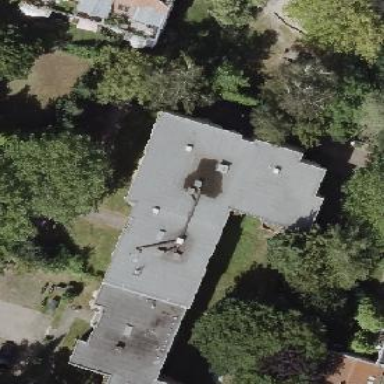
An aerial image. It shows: Flat-roofed apartment building.